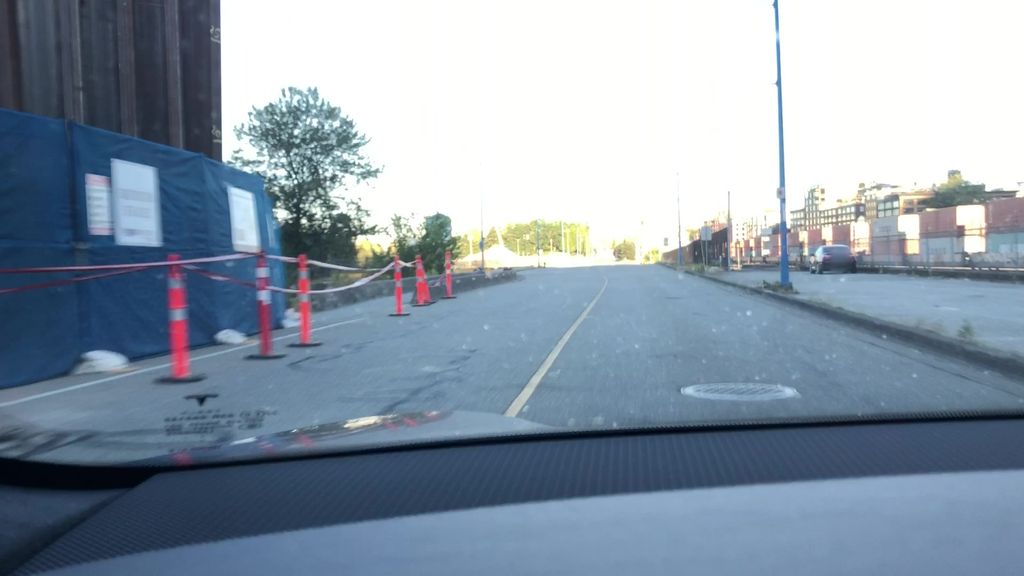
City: vancouver